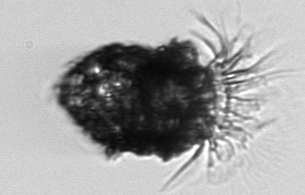
Label: Stenosemella_pacifica